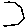
Label: hexagon